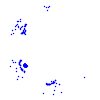
Particle: pion